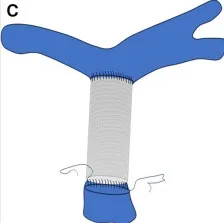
Pulmonary artery vascular management schematic. (C) Replacement of the ascending pulmonary artery with an artificial blood vessel without autologous vessel wrapping.
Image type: radiology (ct)